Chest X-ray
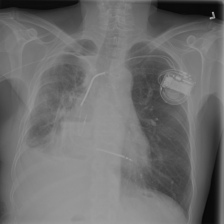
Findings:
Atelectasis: negative
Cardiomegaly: negative
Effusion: negative
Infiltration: negative
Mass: negative
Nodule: negative
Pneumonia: negative
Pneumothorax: negative
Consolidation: negative
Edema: negative
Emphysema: negative
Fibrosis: negative
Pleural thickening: negative
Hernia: negative